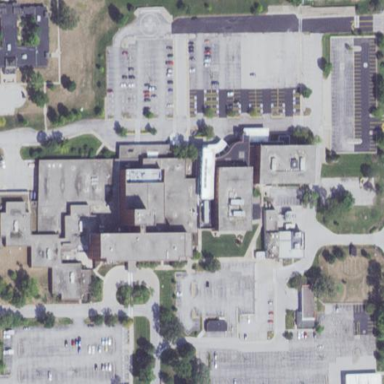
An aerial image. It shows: Hospital providing healthcare services.